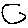
Label: circle